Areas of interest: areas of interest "Zhongheng Home Market"
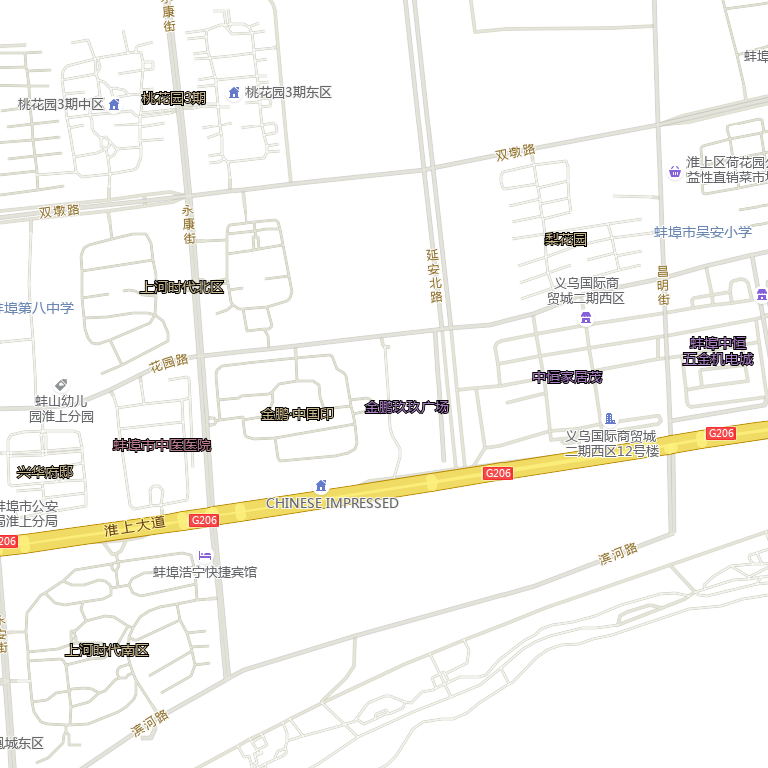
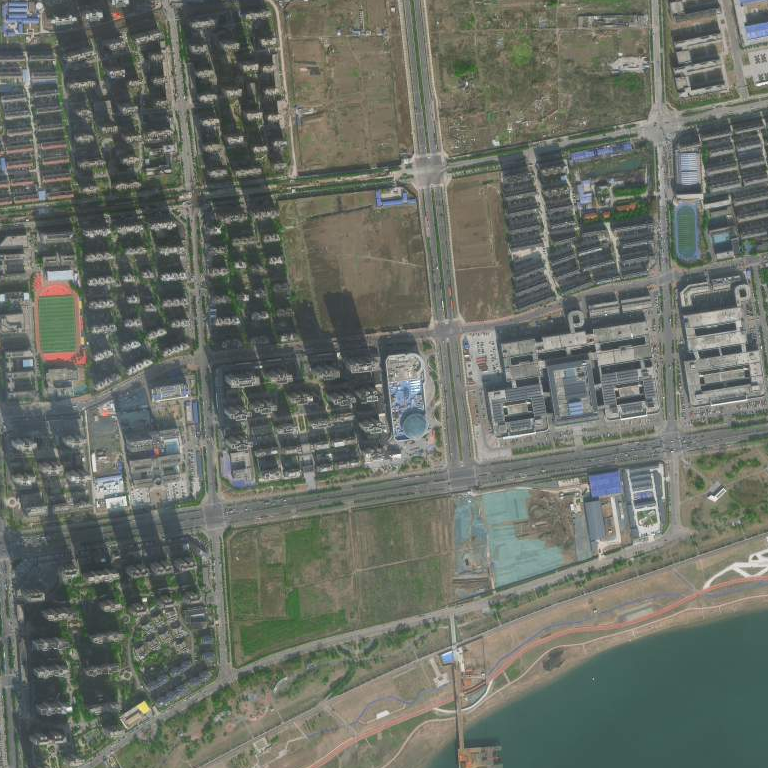